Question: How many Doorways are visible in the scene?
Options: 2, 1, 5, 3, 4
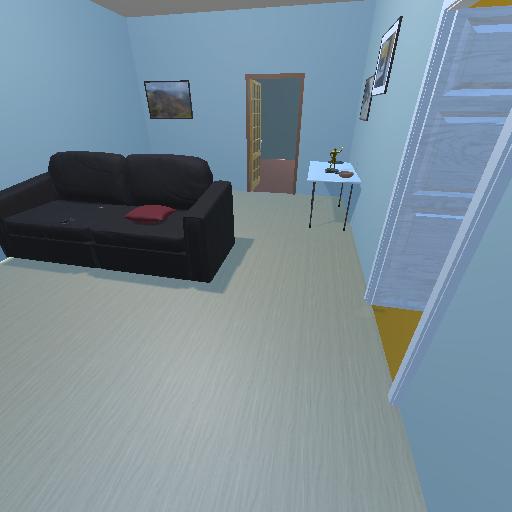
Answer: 2